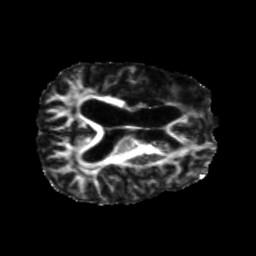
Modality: FA
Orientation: axial
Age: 56
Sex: male
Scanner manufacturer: siemens
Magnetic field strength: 3 T
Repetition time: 5.25 s
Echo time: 0.08 s